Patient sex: F
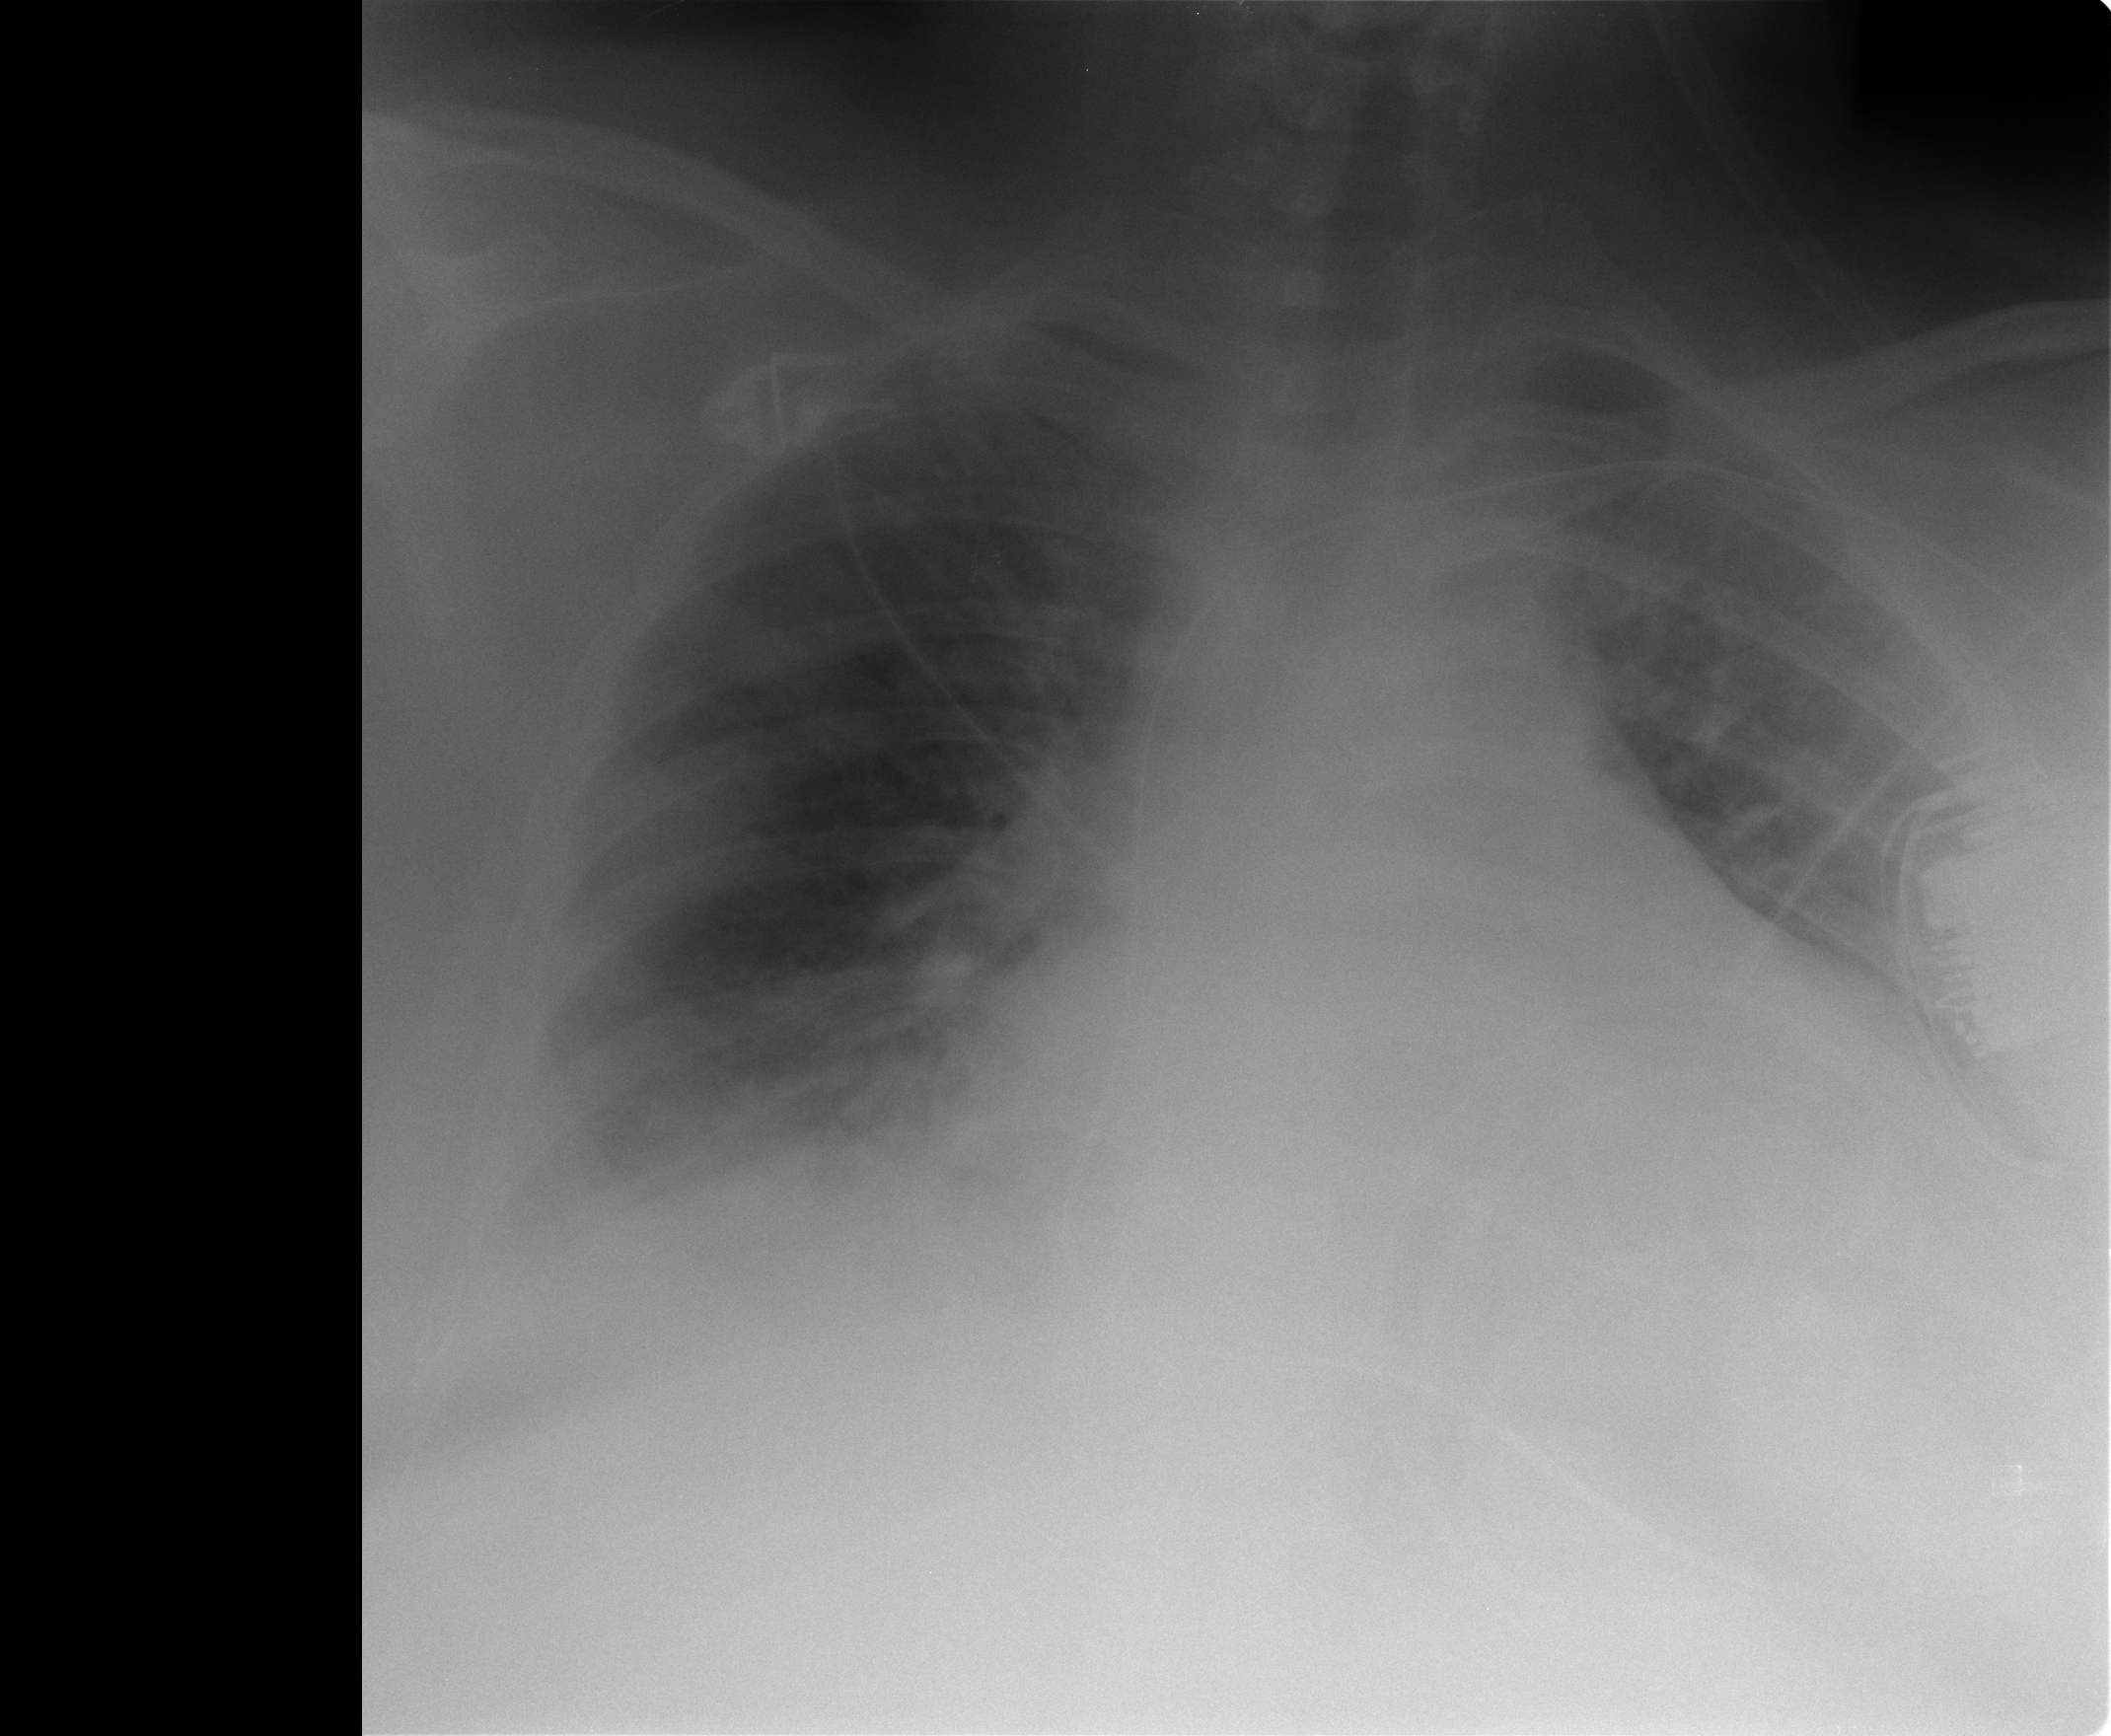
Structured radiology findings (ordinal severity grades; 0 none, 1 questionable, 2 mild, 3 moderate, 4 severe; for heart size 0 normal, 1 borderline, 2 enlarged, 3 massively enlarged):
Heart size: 2
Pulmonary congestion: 2
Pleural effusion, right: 2
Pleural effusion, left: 0
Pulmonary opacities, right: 0
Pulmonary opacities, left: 0
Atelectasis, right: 2
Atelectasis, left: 2